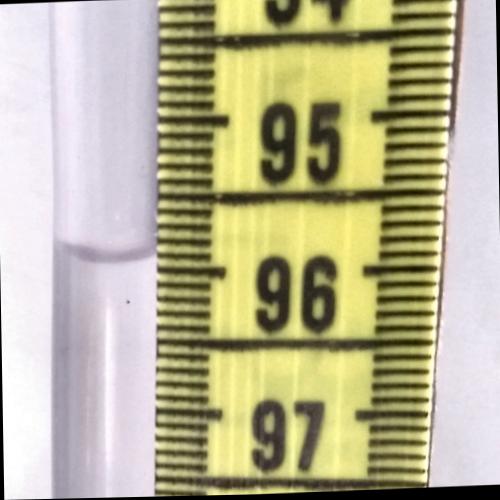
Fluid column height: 95.9 cm